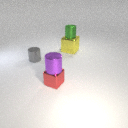
small purple metal cylinder above small red metal cube